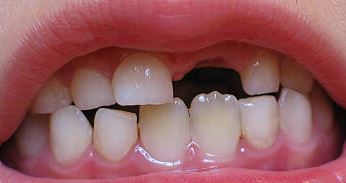
Condition: hypodontia